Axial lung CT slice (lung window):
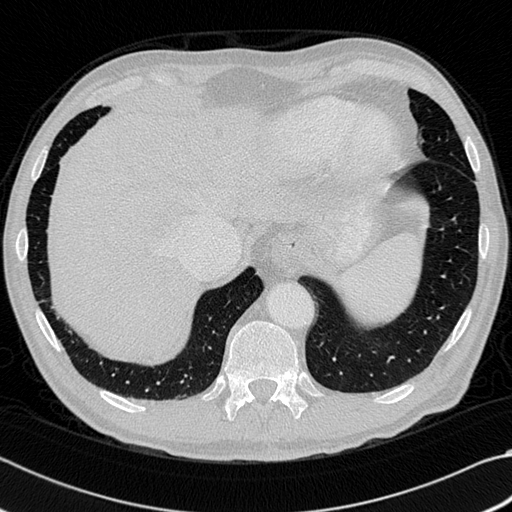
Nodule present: no